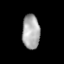
Tissue: lung
Cell type: Epithelial cells
Senescence score: 0.5439
Nuclear area (px): 594
Mean DAPI intensity: 169.653